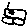
Label: car